Question: I have an app utilizing Action Bar with Tab navigation which displays a listview via custom cursor adapter and then displays detail data when a listview item is clicked. It all works well when my device is in portrait orientation.
My problem arises when my device is in landscape orientation. When I click on an item, the detail view displays the item at the top of the visible list. ie: items Accolate - Actonel are visible in the list. No matter which item I click on, Accolate is displayed.
Screenshot:

Here is my onListItemClick method:
'''
public void onListItemClick(ListView parent, View v, int position, long id) {
mCurCheckPosition = position;
items.setSelectedPosition(position, cursor);
}
'''
I'm using fragments for my listview and detailview. The only difference from portrait to landscape is I'm connecting to a frame in landscape mode. Here is my adapter code:
'''
public class MyListAdapter extends SimpleCursorAdapter {
@SuppressWarnings("deprecation")
public MyListAdapter(Context context, int layout, Cursor cursor, String[] from, int[] to) {
super(context, layout , cursor, from, to);
}
public void setSelectedPosition(int position, Cursor cursor) {
// create data array
String [] data = new String[] {
cursor.getString(5),
cursor.getString(6),
cursor.getString(7),
cursor.getString(8),
cursor.getString(9),
cursor.getString(10),
cursor.getString(4)
};
// create the detail fragment
Bundle bundle = new Bundle();
FragmentTransaction ft = getActivity().getSupportFragmentManager().beginTransaction();
if (mDualPane == false) {
DetailFragment detailFragment = new DetailFragment();
bundle.putStringArray("Data", data);
detailFragment.setArguments(bundle);
ft.replace(android.R.id.content, detailFragment);
ft.addToBackStack(null);
ft.setTransition(FragmentTransaction.TRANSIT_FRAGMENT_FADE);
ft.commit();
} else {
DetailFragment detailFragment = new DetailFragment();
bundle.putStringArray("Data", data);
detailFragment.setArguments(bundle);
ft.replace(R.id.details, detailFragment);
ft.setTransition(FragmentTransaction.TRANSIT_FRAGMENT_FADE);
ft.commit();
}
}
@Override
public void bindView(View view, Context context, Cursor cursor) {
// create the title textview
TextView title = (TextView) view.findViewById(R.id.item_title);
title.setText(cursor.getString(4));
}
}
'''
I have logged the position during the click and it matches the correct record in my cursor, yet the adapter is displaying the wrong data.
Any thoughts or suggestions would be appreciated. thanks in advanced.
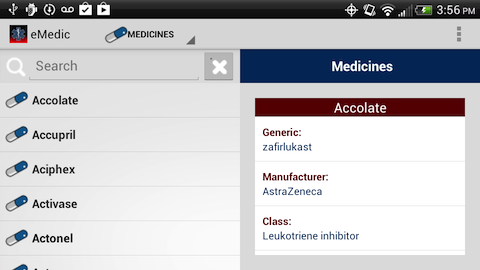
Answer: I discovered what was causing my problem. I had the following command in my ListFragment:
'''
getListView().setChoiceMode(ListView.CHOICE_MODE_SINGLE);
'''
I thought it had to do with tagging lines in a listview